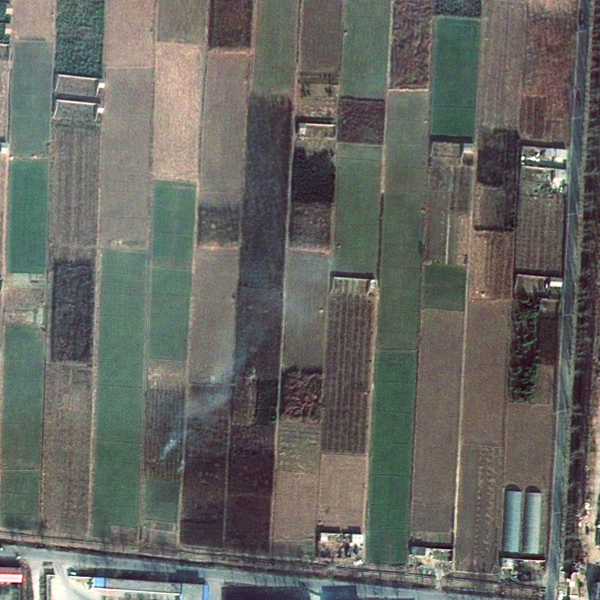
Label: Farmland